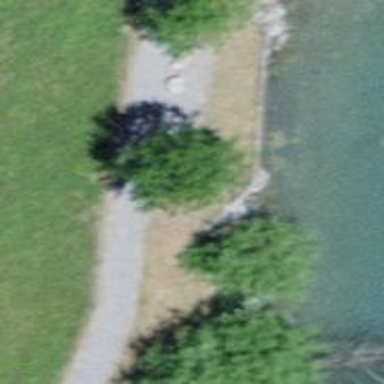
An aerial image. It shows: Bench.